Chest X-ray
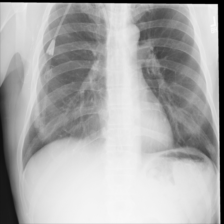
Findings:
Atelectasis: negative
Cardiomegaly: negative
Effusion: negative
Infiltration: negative
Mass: negative
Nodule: positive
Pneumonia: negative
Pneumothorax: negative
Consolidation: negative
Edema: negative
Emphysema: negative
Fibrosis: negative
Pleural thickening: negative
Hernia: negative